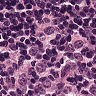
Metastatic tissue present: yes